Interaction volume radius: 5 \u00c5
Interaction volume height: 20 \u00c5
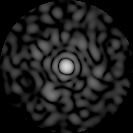
Disorder parameter: 0.8723